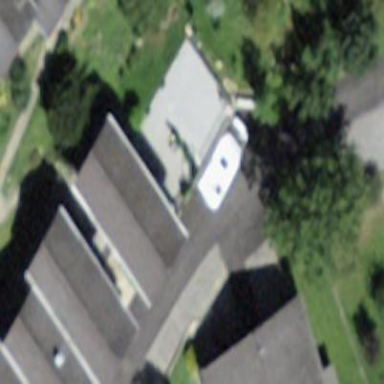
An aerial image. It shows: Simple house.